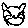
Label: cat